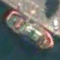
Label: Towing_vessel